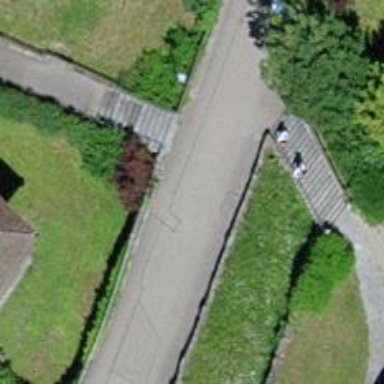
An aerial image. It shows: Set of steps on the road.